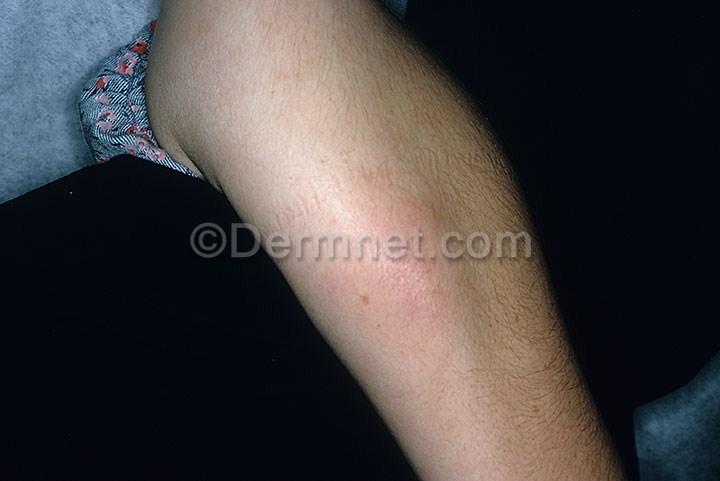
Disease: Vasculitis Photos